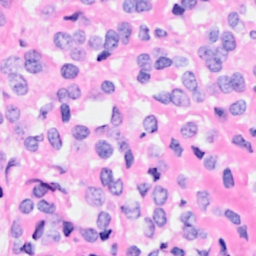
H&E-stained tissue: Breast